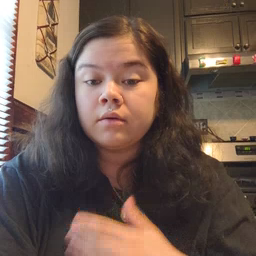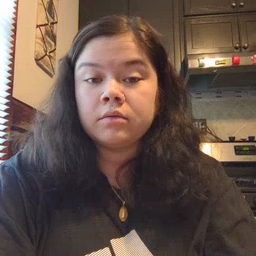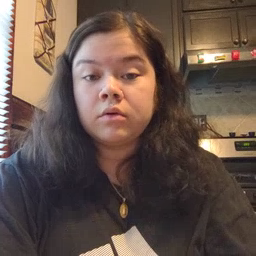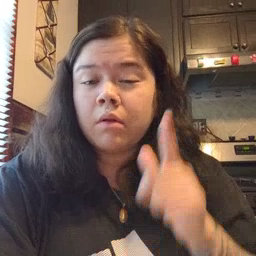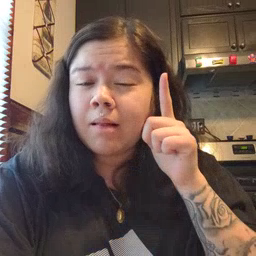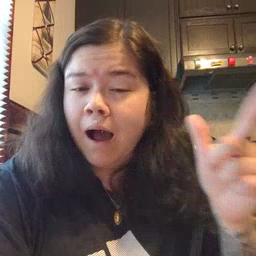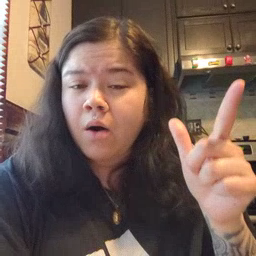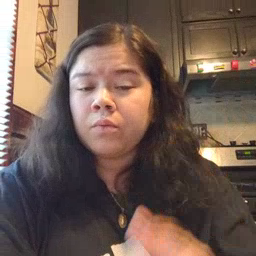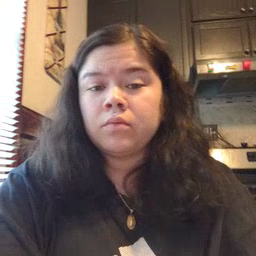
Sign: loud